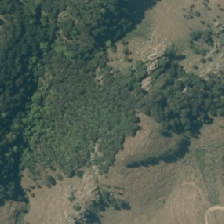
Land cover: grose_broom